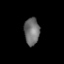
Tissue: prostate
Cell type: Myeloid cells
Senescence score: 0.8423
Nuclear area (px): 409
Mean DAPI intensity: 110.819